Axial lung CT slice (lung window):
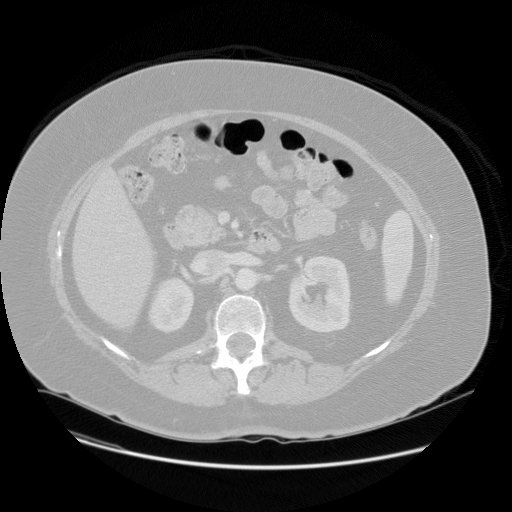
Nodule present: no